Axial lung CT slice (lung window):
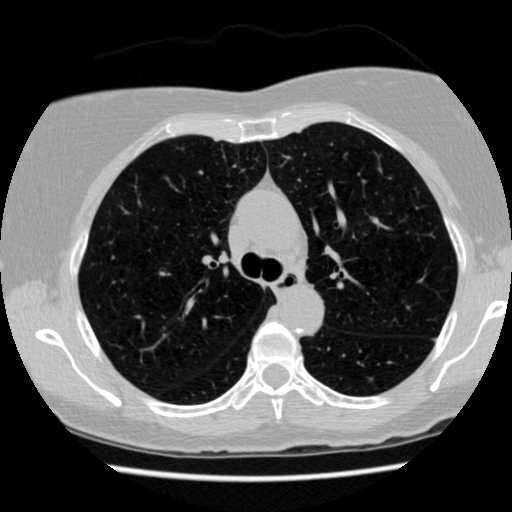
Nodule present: no